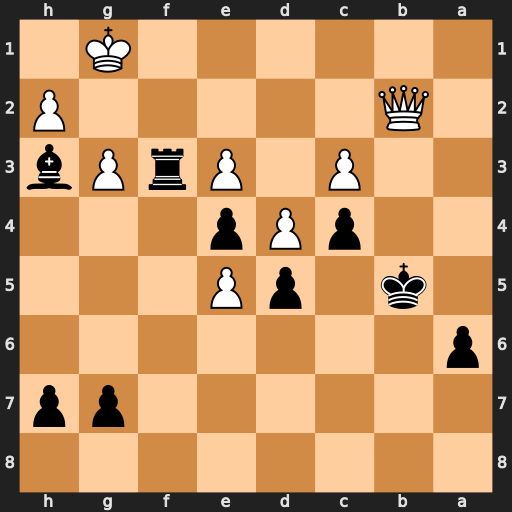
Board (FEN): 8/6pp/p7/1k1pP3/2pPp3/2P1PrPb/1Q5P/6K1
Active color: b
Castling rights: -
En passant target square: -
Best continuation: Kc6 Qa1 a5 Qa4+ Kb6